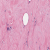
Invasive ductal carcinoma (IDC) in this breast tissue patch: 0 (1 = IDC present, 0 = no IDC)